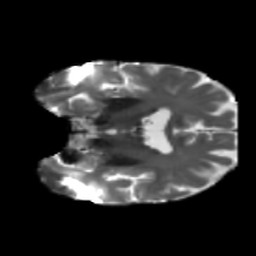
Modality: T2w
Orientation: coronal
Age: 58
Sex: male
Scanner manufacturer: siemens
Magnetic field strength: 3 T
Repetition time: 5.25 s
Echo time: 0.08 s